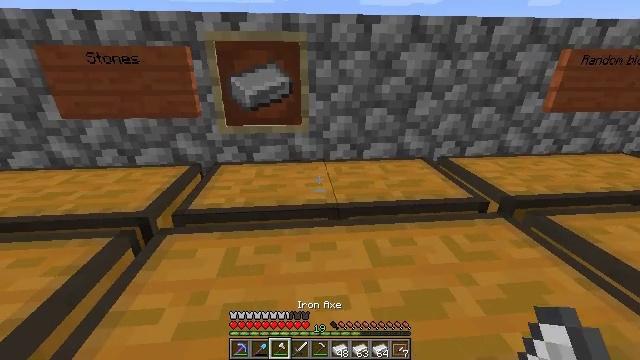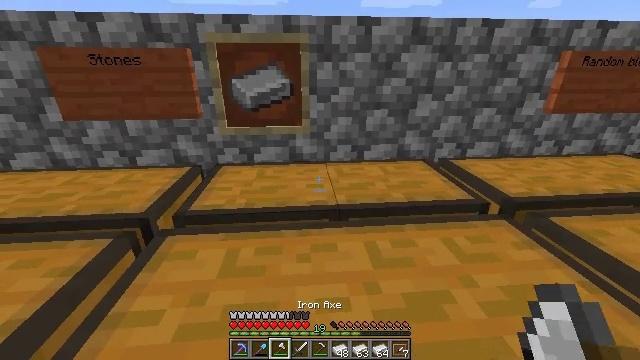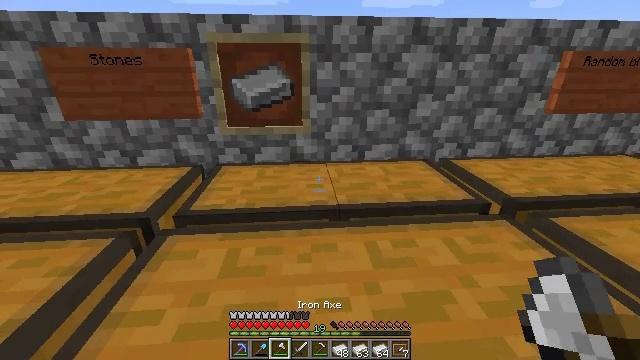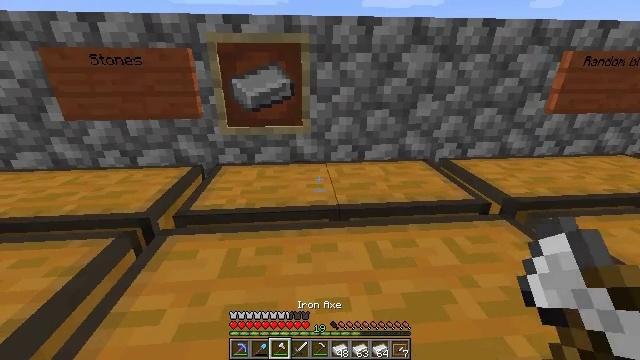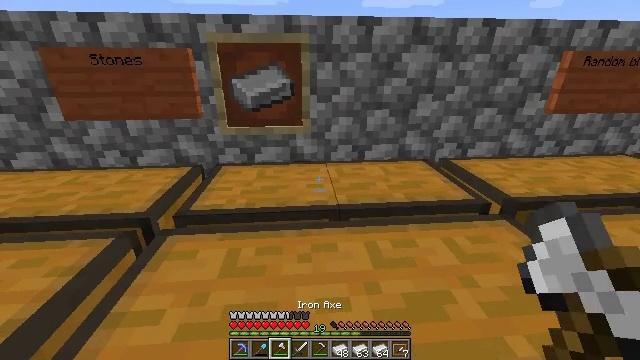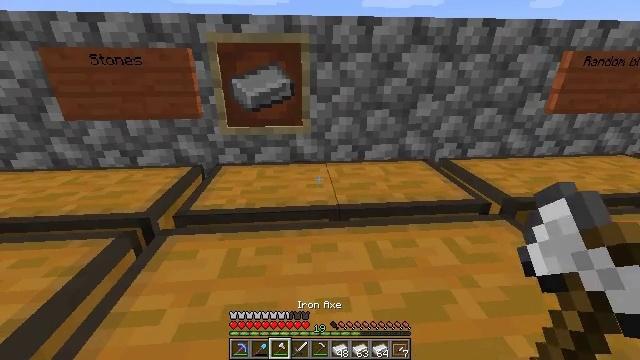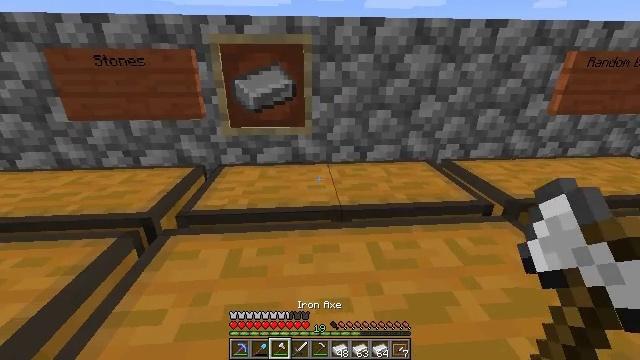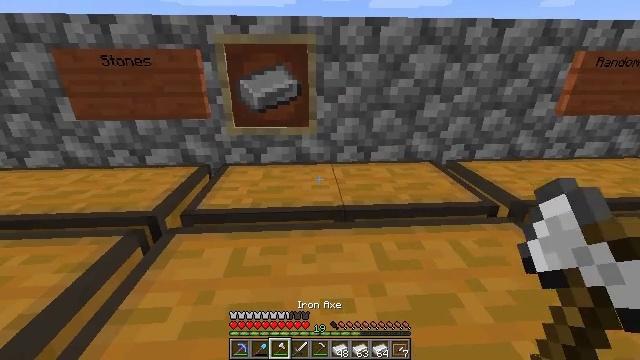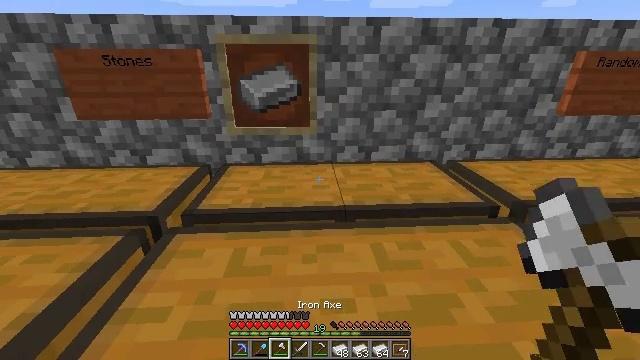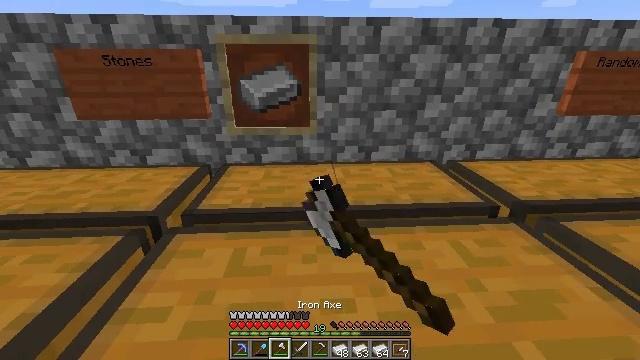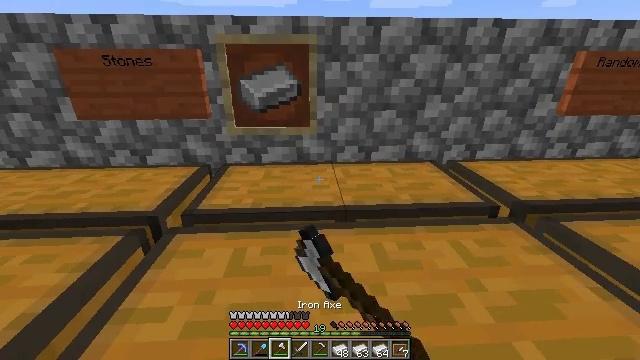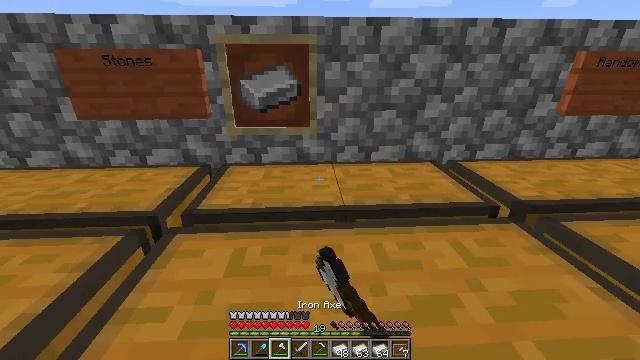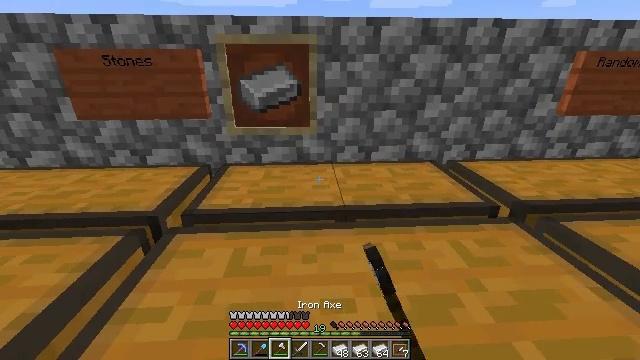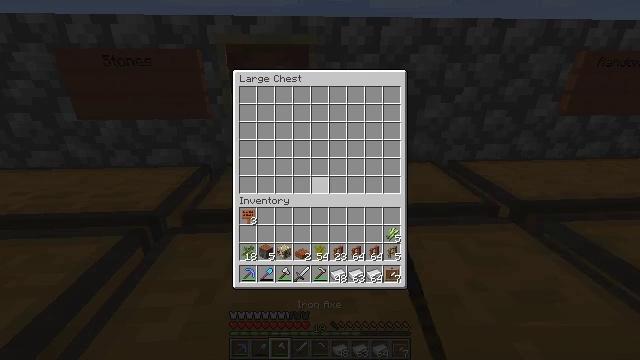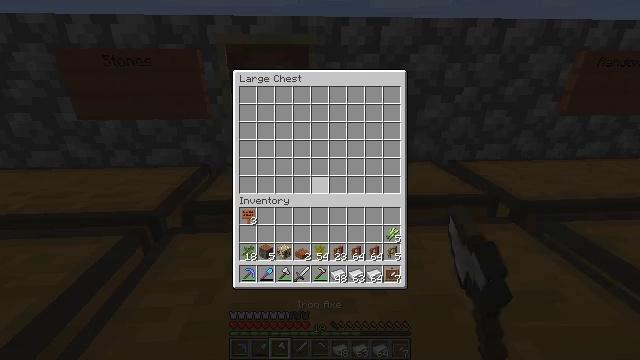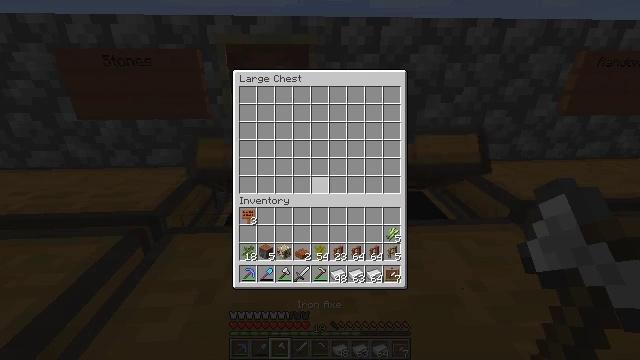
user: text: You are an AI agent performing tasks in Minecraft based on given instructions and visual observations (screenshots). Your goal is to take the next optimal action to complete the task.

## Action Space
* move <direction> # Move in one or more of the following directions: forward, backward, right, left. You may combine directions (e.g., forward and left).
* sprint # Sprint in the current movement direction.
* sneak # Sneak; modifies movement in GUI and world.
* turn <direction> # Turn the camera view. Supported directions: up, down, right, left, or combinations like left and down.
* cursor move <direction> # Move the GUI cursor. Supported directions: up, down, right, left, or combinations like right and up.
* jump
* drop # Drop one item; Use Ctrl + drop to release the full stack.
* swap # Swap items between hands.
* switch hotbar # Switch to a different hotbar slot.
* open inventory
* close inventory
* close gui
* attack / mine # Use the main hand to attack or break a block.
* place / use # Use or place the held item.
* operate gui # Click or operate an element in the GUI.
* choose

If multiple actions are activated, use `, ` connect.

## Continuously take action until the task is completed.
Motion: motion action
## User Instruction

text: Destroy the acacia wall sign for reuse.
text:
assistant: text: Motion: no_op
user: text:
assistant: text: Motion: no_op
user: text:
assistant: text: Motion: no_op
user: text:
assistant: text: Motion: no_op
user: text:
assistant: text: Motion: no_op
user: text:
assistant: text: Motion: no_op
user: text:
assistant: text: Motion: no_op
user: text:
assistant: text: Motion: use / place
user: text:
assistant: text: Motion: use / place
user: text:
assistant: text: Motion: use / place
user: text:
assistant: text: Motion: use / place
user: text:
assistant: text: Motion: no_op
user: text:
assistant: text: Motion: open gui
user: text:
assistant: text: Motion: no_op
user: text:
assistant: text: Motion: no_op
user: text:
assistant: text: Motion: no_op
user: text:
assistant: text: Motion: cursor move down
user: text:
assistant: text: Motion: cursor move right and down
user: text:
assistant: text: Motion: cursor move right and down
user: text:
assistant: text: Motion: cursor move down
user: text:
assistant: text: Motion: sneak, cursor move right and down
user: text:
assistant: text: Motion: sneak, cursor move right and down
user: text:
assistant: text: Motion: sneak, cursor move down
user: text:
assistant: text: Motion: sneak
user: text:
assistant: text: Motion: sneak
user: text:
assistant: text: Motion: sneak
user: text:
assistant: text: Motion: sneak, operate gui
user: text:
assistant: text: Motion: sneak, operate gui
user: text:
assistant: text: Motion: sneak, operate gui
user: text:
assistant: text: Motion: sneak